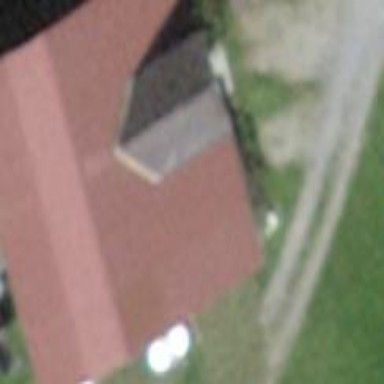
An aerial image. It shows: Barn.